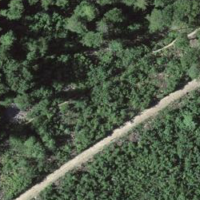
EUNIS habitat code: 44
Species observed at this site:
Cardamine heptaphylla
Impatiens parviflora
Campanula trachelium